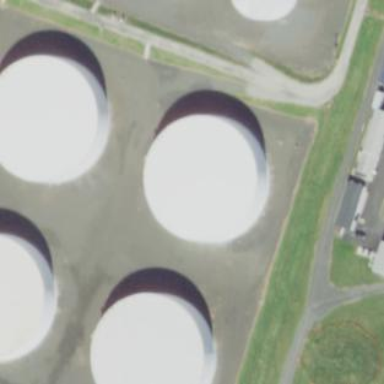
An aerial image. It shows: Storage tank which is man-made.